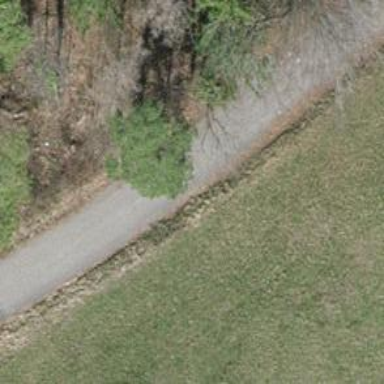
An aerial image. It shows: Unclassified road.